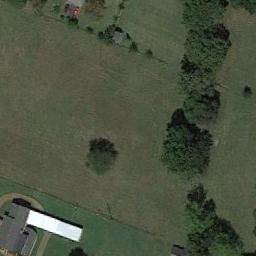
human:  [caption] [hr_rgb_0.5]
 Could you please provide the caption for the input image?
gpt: There is a building beside the meadow .

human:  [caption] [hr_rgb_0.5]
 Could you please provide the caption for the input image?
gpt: This meadow has dense grasses and some trees and a house is also on the meadow .

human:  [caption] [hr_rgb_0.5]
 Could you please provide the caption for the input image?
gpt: The entire image is dominated by grass .

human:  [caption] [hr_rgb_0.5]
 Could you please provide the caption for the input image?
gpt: The meadow is consist of green grass next to the house and trees .

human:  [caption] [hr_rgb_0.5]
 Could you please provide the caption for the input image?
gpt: There are some green trees and a white building on the green meadow .